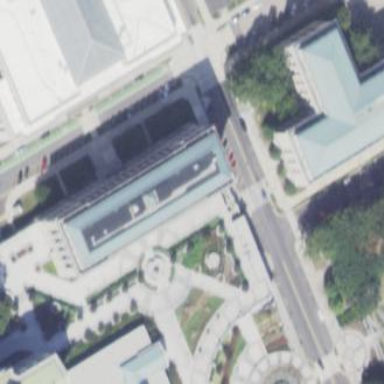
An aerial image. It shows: Government office building.